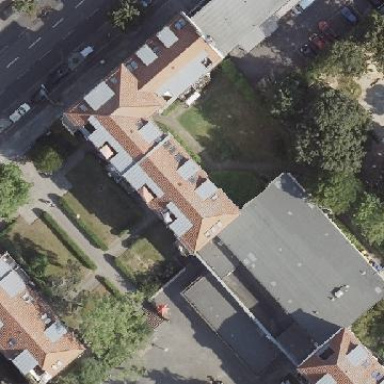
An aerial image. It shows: Hipped roof apartment building.